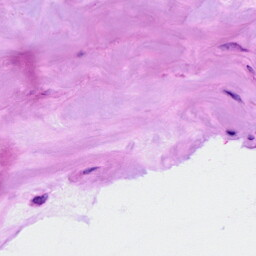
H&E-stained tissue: Breast